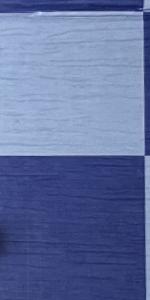
Label: Empty